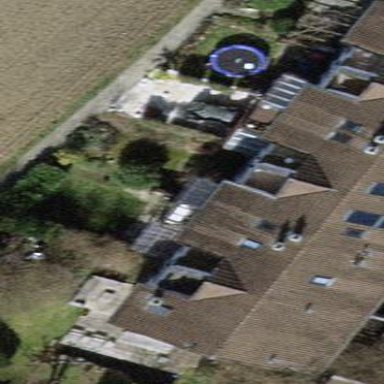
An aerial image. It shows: Building with gabled roof oriented across its structure.